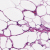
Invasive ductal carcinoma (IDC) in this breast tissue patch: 0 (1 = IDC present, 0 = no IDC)